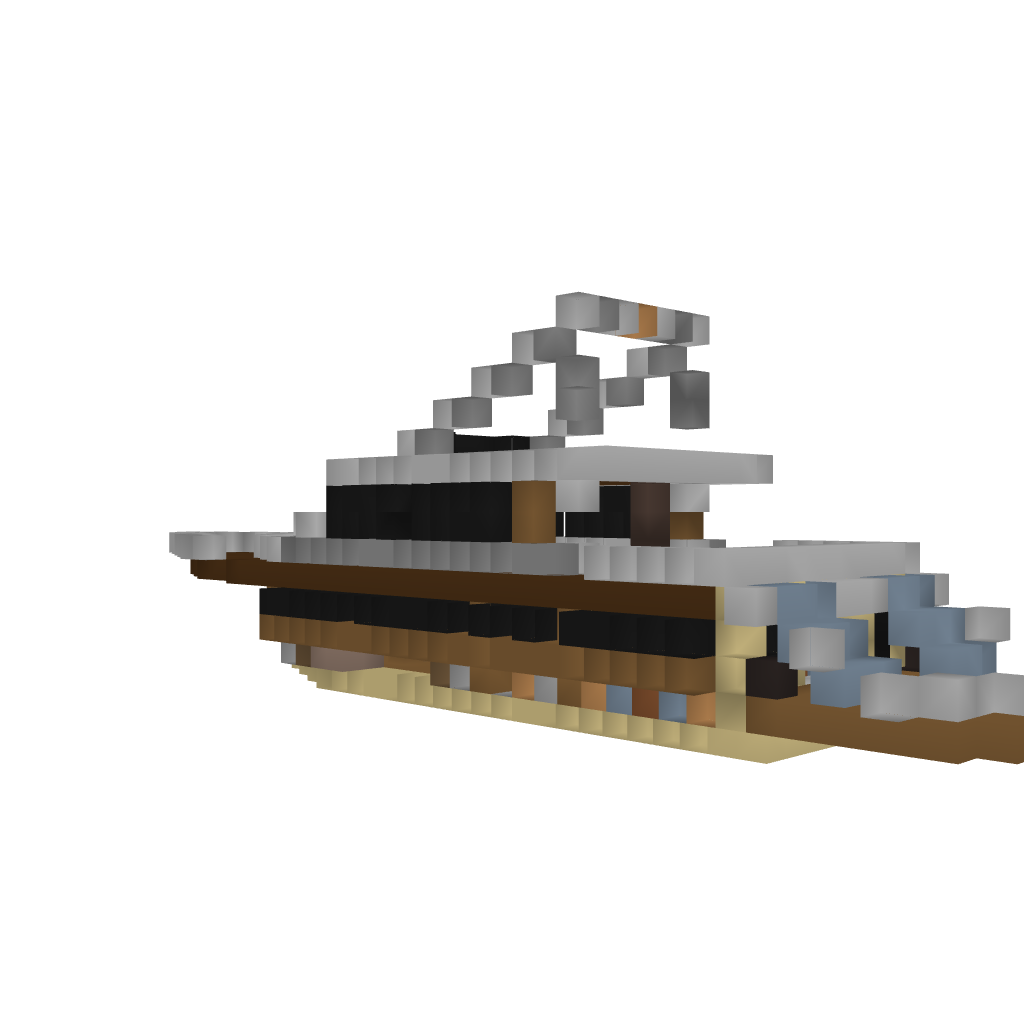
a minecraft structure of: luxury yacht